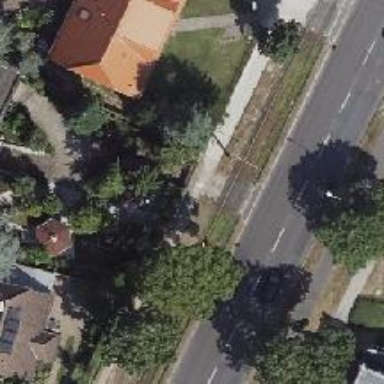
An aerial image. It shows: Tram level crossing on railway.